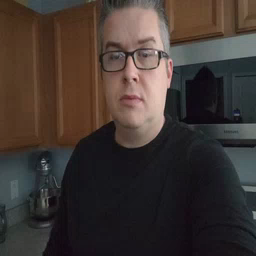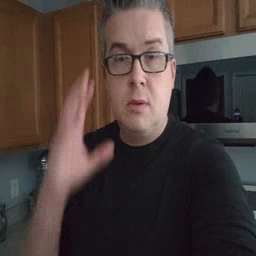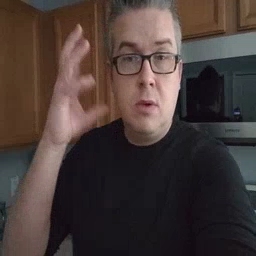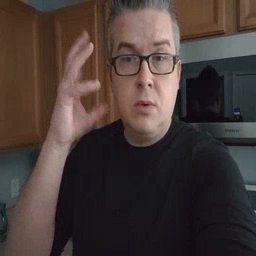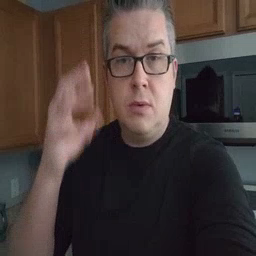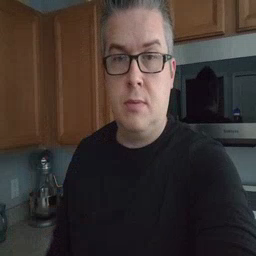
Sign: radio